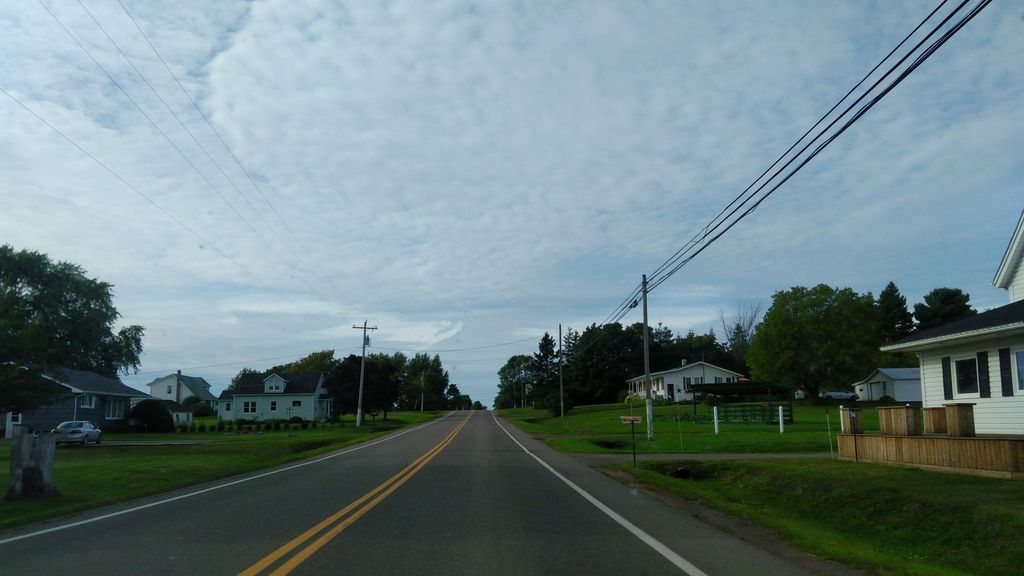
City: charlottetown